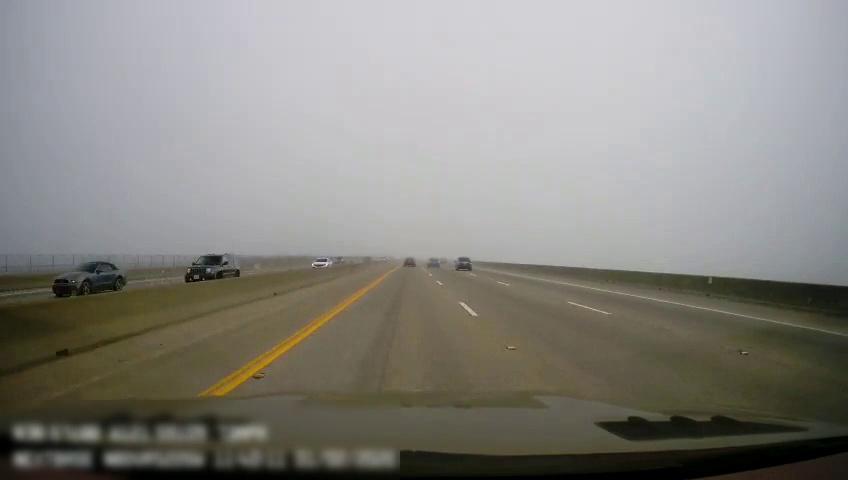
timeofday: Day
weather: Cloudy
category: Drivable Space
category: Drivable Space
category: Vehicles | SUV
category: Vehicles | Car
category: Vehicles | Car
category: Vehicles | Car
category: Vehicles | Car
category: Vehicles | Car
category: Vehicles | Car
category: Lanes | Current Lane
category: Lanes | Current Lane
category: Lanes | Alternate Lane
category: Lanes | Alternate Lane
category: Lanes | Alternate Lane
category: Lanes | Opposite Lane
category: Lanes | Opposite Lane